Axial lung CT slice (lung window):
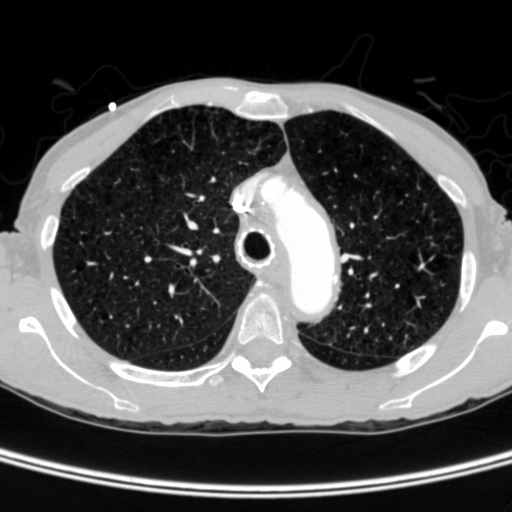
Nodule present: no